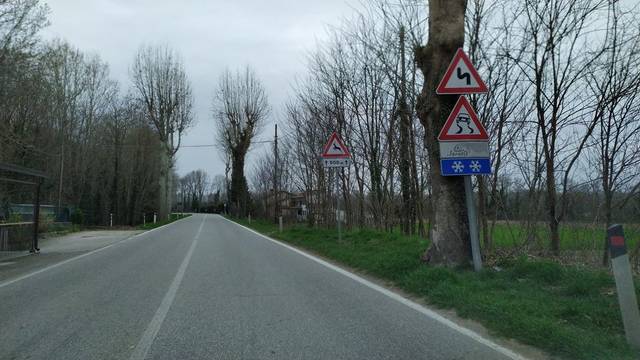
Region: Italy
Coordinates: 45.588, 11.767